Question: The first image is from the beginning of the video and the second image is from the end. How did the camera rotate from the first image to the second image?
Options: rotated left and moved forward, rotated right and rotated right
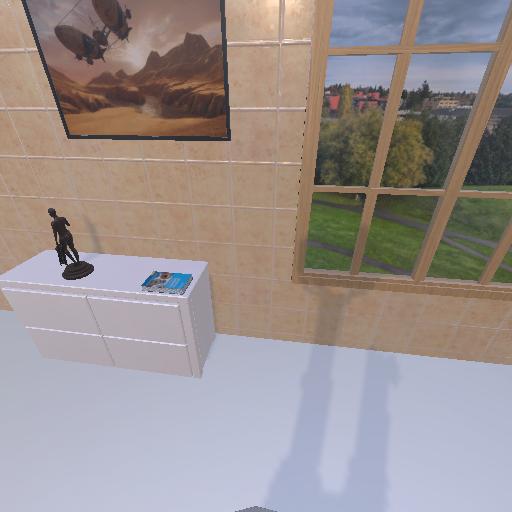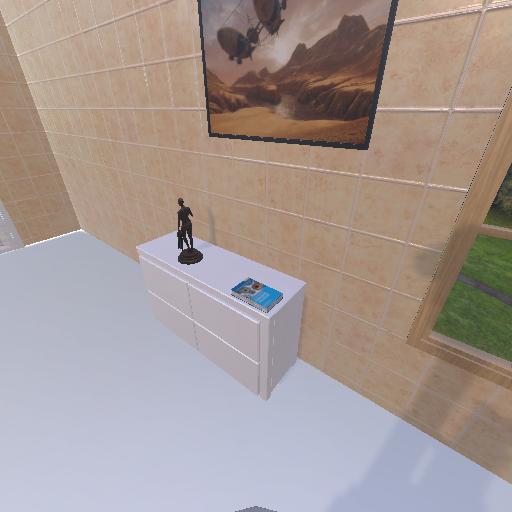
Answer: rotated left and moved forward